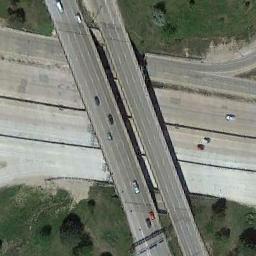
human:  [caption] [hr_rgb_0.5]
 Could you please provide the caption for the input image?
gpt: Many cars are on the overpass .

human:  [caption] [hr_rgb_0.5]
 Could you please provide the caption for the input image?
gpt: Below this overpass is a four-lane highway .

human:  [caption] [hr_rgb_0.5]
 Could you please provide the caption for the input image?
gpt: The cross-line overpass is over the roads on the lawn .

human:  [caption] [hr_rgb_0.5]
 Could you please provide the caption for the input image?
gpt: The overpass is next to the grass and some trees .

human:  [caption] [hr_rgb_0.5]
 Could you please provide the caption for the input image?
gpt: There are green lawns around the overpass .